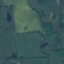
Land use / land cover: Pasture